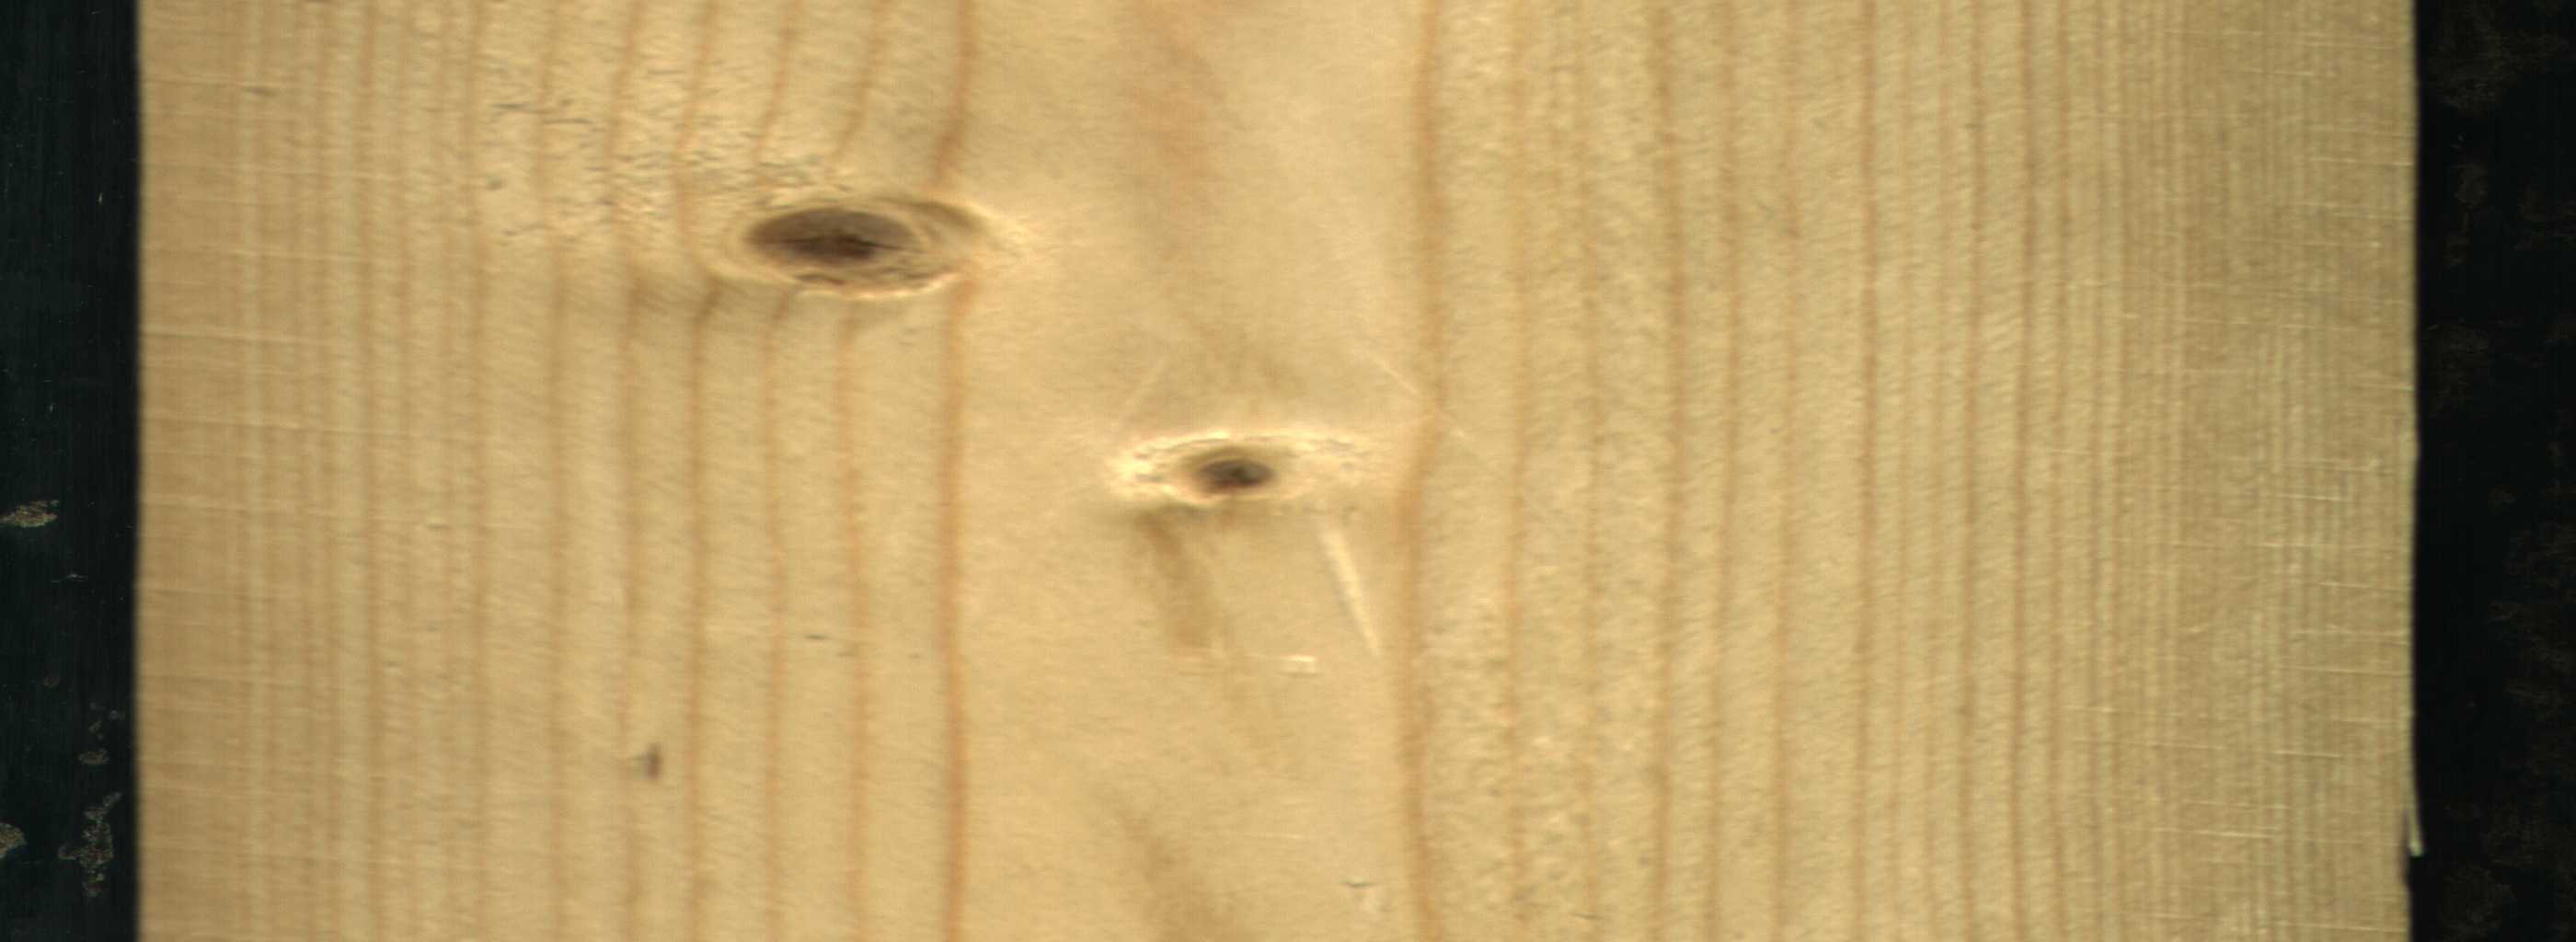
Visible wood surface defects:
Live_Knot
Live_Knot